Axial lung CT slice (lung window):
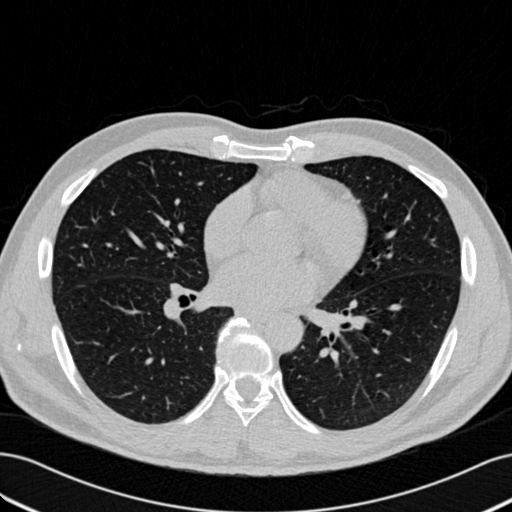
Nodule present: no